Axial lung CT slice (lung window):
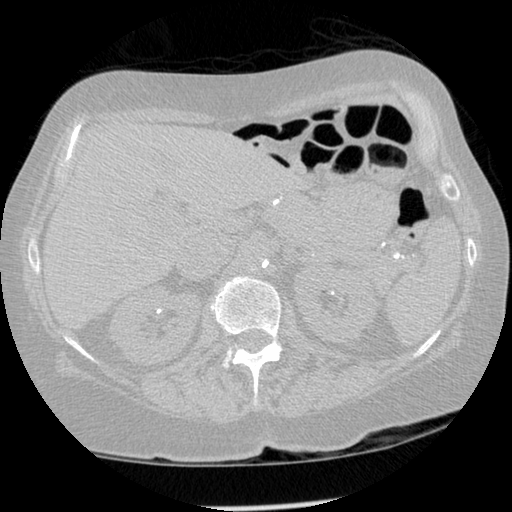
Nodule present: no